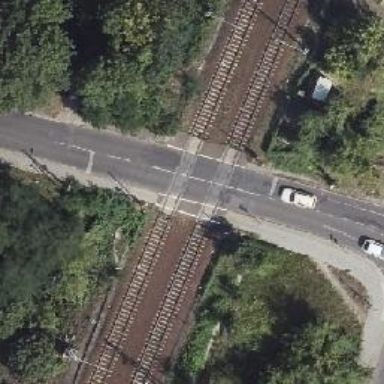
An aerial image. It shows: Level crossing with lights at the railway.